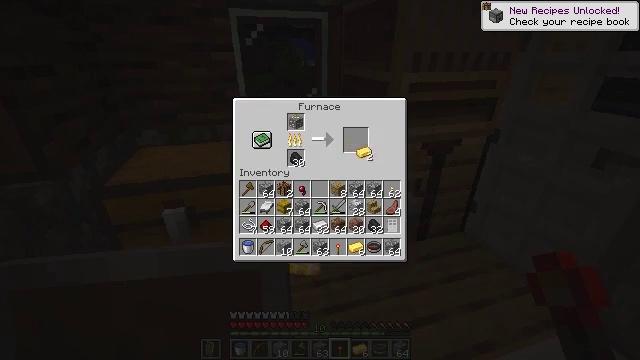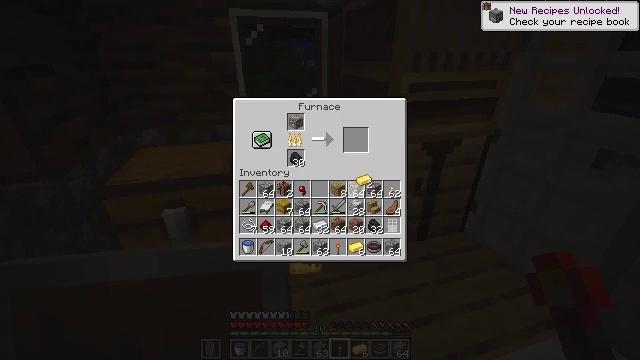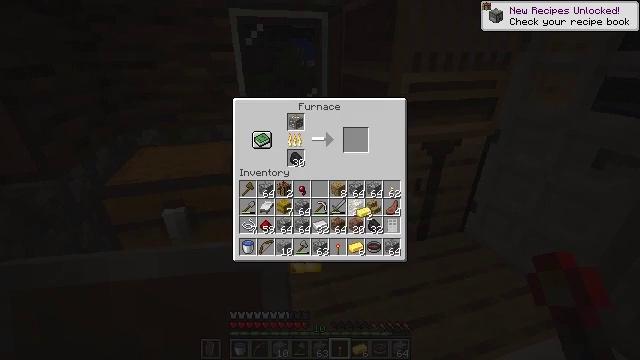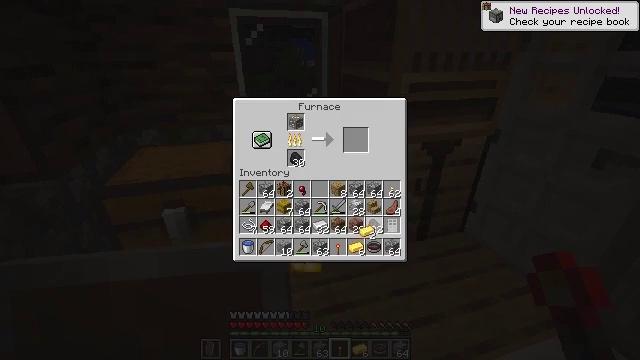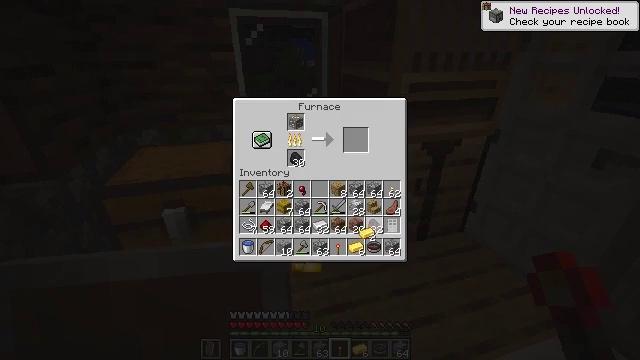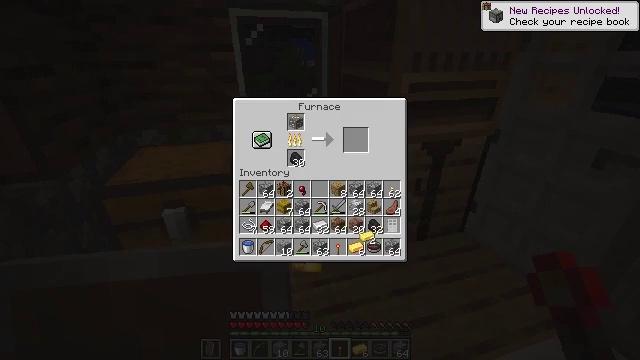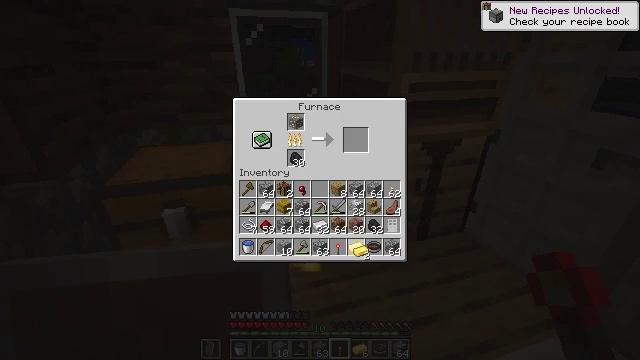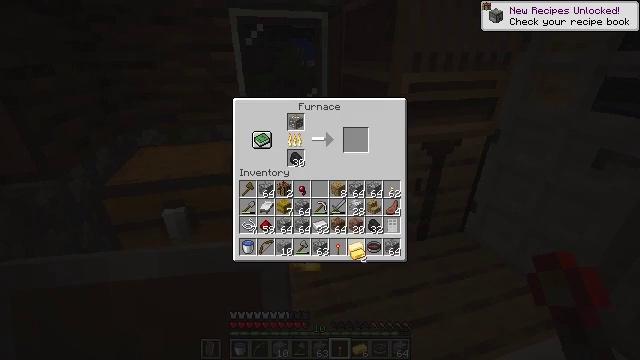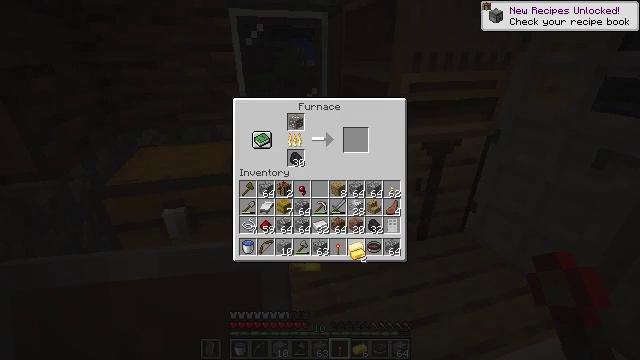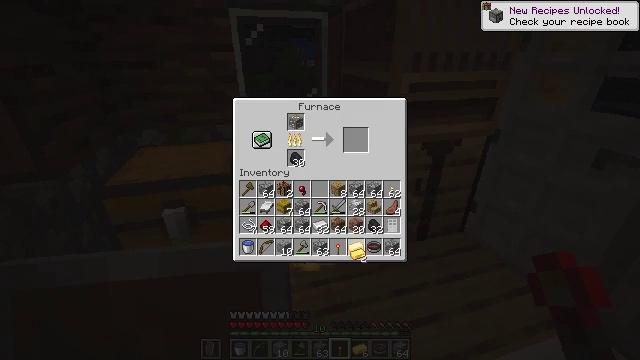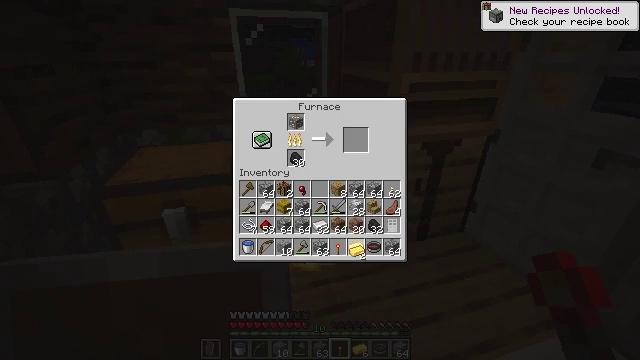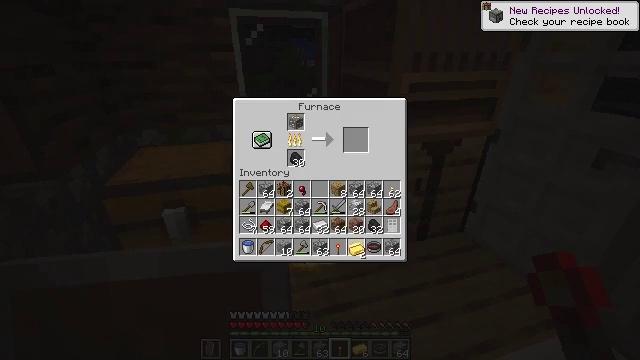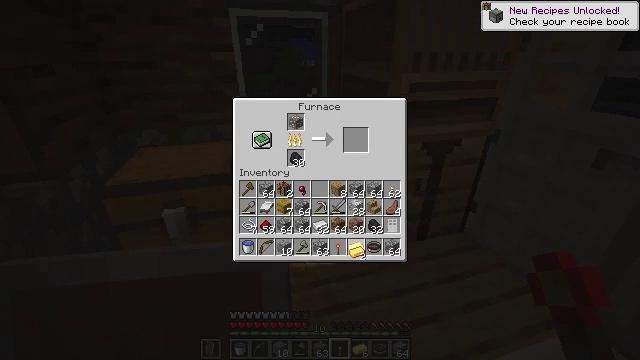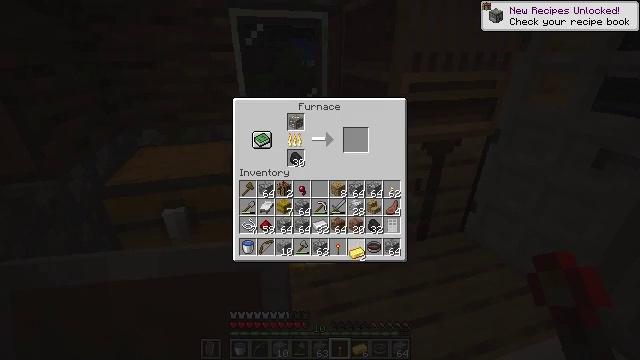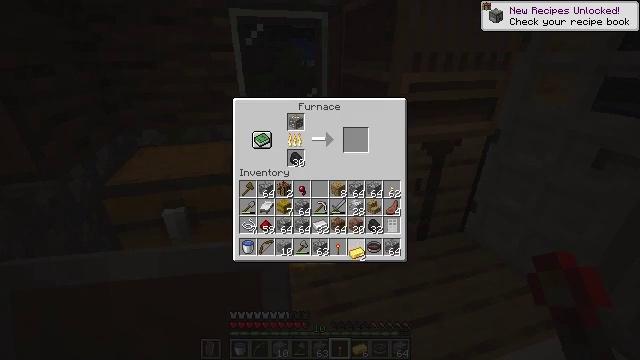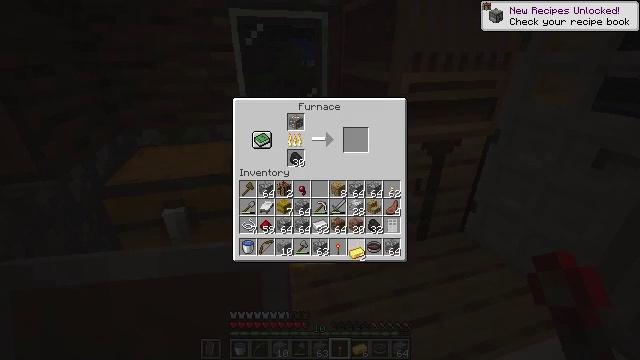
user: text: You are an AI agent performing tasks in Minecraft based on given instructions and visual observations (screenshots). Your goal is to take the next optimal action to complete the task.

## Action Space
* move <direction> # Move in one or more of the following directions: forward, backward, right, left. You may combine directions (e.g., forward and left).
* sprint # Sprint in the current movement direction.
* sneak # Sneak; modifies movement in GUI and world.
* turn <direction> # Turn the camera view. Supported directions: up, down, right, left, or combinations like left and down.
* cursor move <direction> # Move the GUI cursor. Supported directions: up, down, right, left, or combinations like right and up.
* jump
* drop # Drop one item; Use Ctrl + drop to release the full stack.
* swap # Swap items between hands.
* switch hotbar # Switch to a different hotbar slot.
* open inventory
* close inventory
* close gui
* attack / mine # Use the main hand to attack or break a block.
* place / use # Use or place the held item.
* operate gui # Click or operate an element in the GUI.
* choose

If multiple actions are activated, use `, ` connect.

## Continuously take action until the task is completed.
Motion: motion action
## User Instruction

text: Craft a golden chestplate using the crafting table.
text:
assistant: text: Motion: turn down
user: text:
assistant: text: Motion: turn down
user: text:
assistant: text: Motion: turn down
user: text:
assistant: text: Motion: no_op
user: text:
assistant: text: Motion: no_op
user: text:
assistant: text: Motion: turn down
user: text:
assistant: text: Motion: no_op
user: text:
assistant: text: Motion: no_op
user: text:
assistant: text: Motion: no_op
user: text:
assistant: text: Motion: no_op
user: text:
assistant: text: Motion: no_op
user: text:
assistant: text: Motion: attack / mine
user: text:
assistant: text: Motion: attack / mine
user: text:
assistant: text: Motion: attack / mine
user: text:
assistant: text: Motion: attack / mine
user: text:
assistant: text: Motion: no_op
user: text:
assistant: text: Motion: no_op
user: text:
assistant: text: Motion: no_op
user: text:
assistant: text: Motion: no_op
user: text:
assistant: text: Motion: no_op
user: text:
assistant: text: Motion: no_op
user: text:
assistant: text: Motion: no_op
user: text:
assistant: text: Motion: open inventory
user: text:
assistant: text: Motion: open inventory
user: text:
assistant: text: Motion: open inventory
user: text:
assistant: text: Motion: turn right, open inventory
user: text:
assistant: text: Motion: turn right and up
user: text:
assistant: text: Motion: turn right and up
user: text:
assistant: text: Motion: turn right
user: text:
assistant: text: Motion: no_op